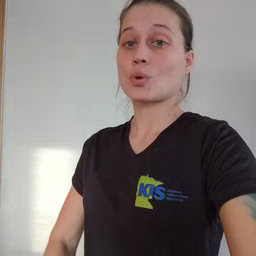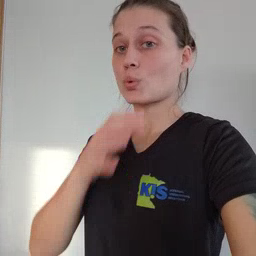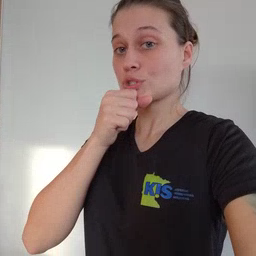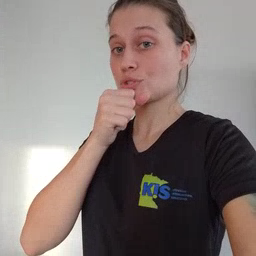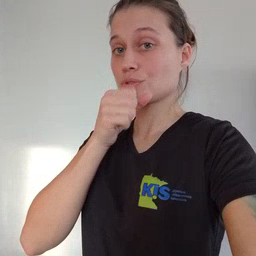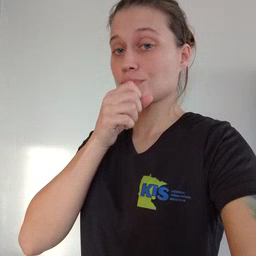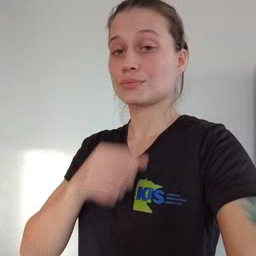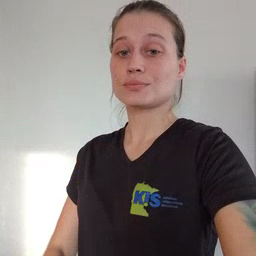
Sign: orange